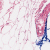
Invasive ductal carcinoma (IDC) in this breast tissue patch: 0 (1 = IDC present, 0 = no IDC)